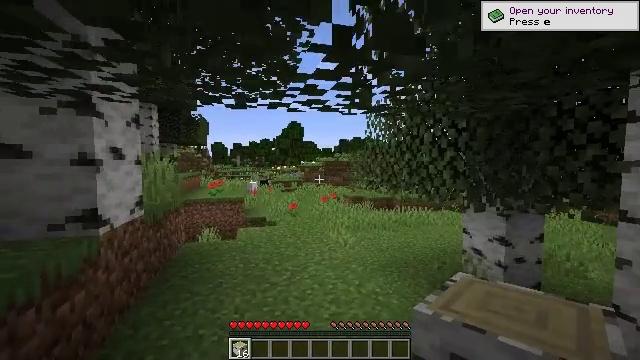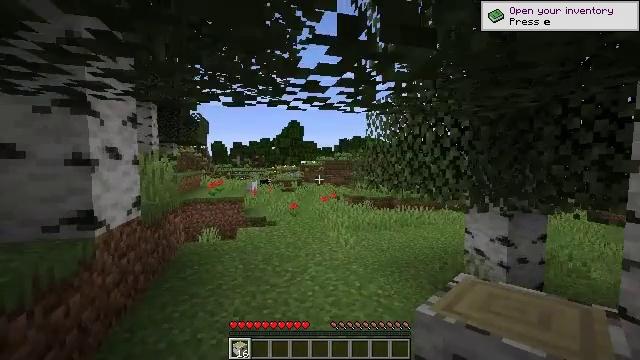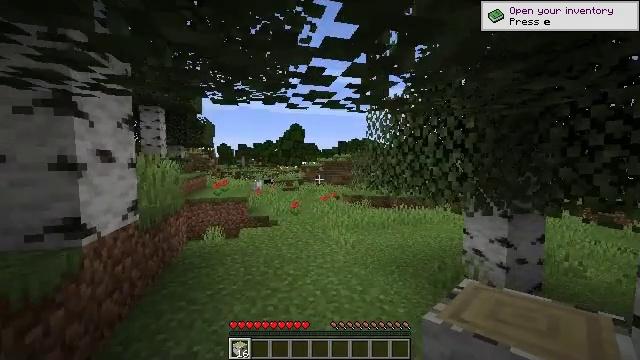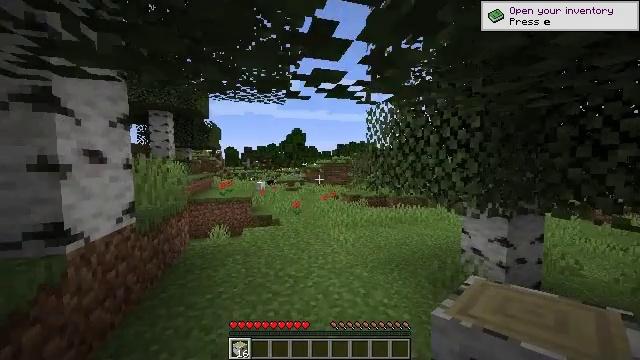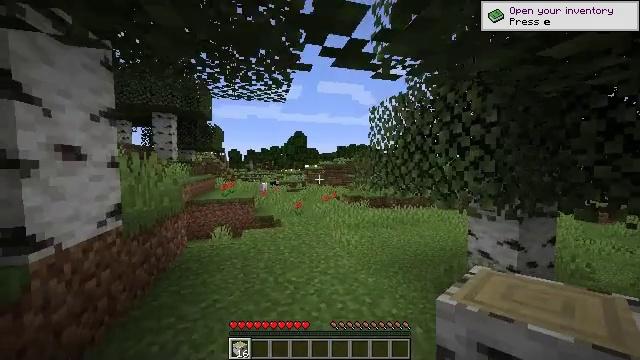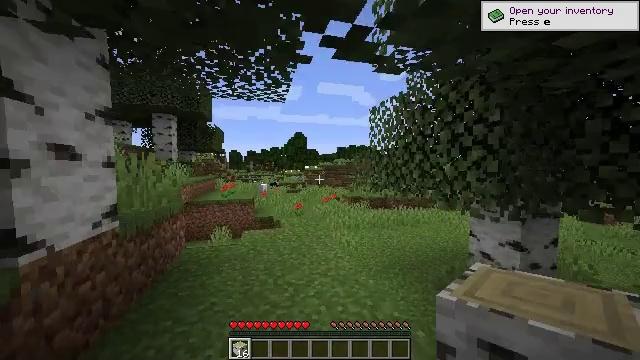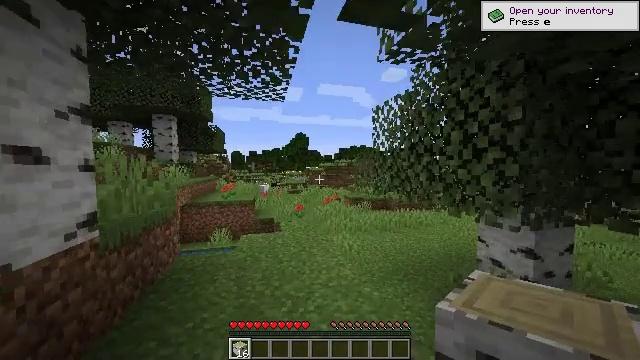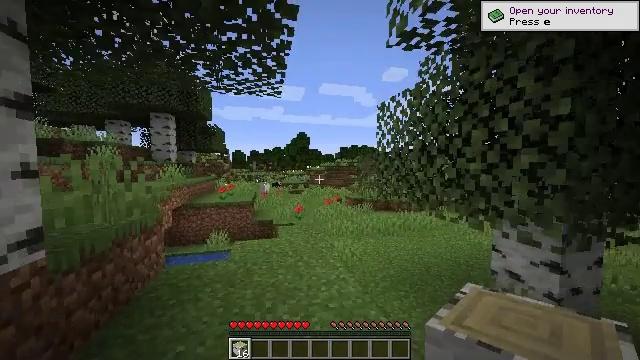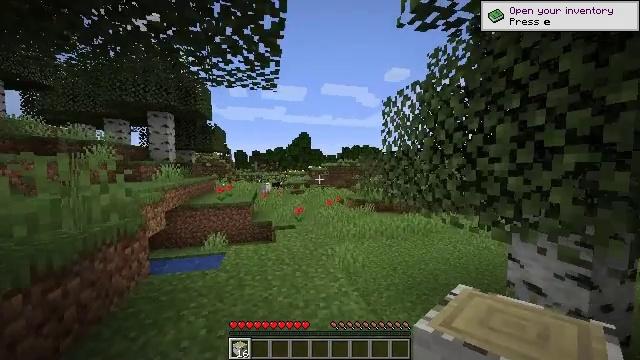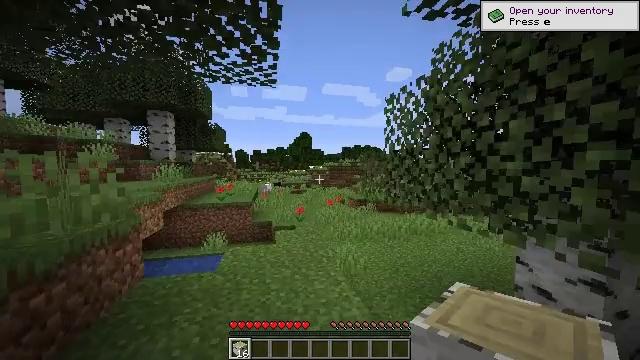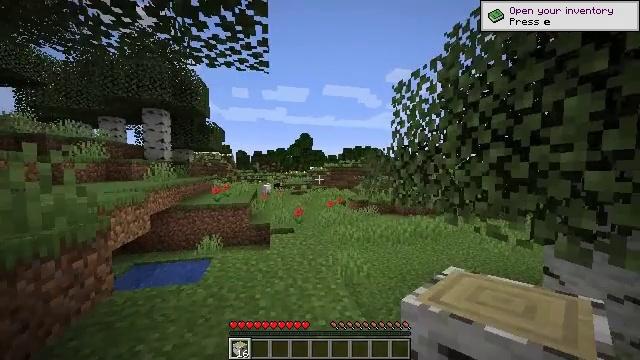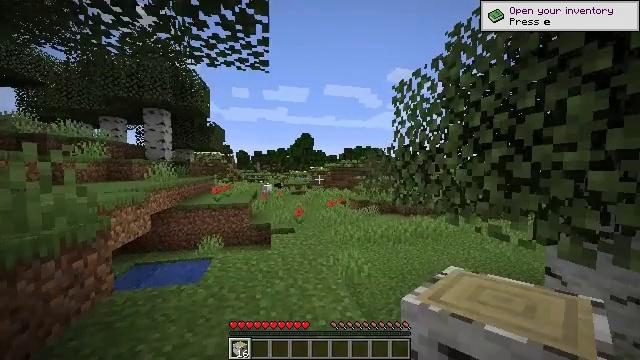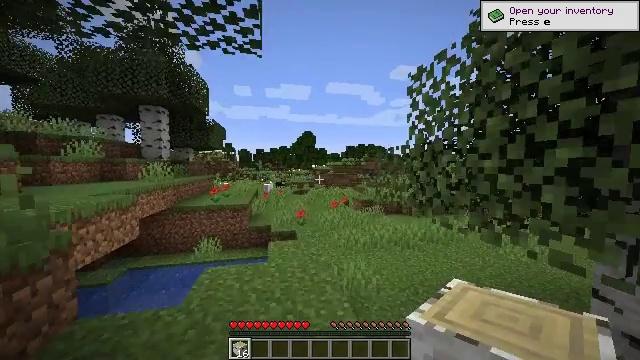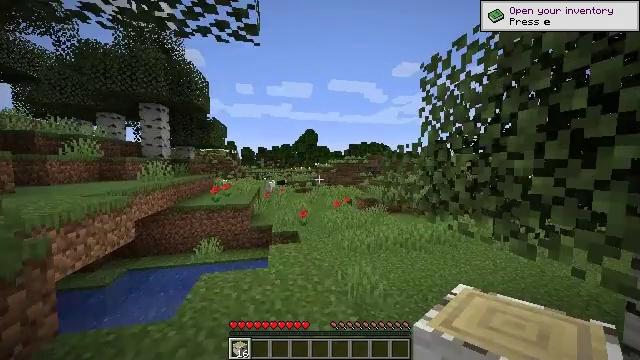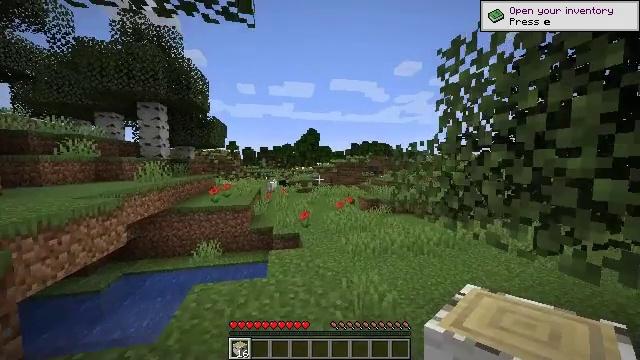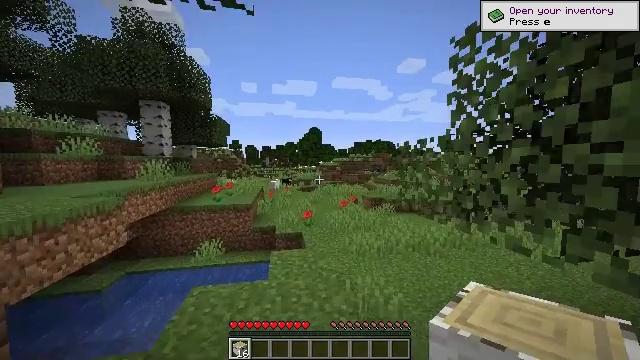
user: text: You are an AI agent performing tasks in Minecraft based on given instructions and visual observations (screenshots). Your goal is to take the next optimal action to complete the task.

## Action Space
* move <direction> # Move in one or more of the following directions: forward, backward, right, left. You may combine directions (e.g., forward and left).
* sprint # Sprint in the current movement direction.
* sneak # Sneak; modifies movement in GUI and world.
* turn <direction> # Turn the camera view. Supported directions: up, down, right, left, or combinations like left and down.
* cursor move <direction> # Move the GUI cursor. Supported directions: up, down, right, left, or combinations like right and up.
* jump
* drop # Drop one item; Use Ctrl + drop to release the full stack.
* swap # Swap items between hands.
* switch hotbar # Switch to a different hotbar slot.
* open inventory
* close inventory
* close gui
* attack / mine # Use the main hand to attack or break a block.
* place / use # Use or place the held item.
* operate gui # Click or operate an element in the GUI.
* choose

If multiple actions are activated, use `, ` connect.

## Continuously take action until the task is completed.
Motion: motion action
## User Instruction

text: Turn birch logs into birch planks in the crafting grid.
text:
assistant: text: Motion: move forward
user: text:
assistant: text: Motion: move forward
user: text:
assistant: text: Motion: move forward
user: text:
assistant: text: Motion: move forward
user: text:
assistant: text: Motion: move forward
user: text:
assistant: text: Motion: move forward
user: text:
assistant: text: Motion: move forward
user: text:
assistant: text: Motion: move forward
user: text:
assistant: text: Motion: move forward
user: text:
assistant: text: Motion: move forward
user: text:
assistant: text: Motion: move forward
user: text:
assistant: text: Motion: move forward
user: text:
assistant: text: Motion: move forward
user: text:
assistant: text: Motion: move forward
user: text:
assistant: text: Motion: move forward
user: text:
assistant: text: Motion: move forward
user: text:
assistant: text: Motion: move forward, turn left
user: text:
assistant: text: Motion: move forward
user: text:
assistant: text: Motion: move forward
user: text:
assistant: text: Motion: move forward
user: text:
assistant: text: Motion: move forward
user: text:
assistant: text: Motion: move forward
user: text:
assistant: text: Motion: move forward
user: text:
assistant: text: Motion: move forward
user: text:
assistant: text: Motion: move forward
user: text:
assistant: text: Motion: move forward
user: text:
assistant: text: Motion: move forward
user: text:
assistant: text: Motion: move forward
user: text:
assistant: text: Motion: move forward, turn right
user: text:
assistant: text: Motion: move forward, turn right